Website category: book
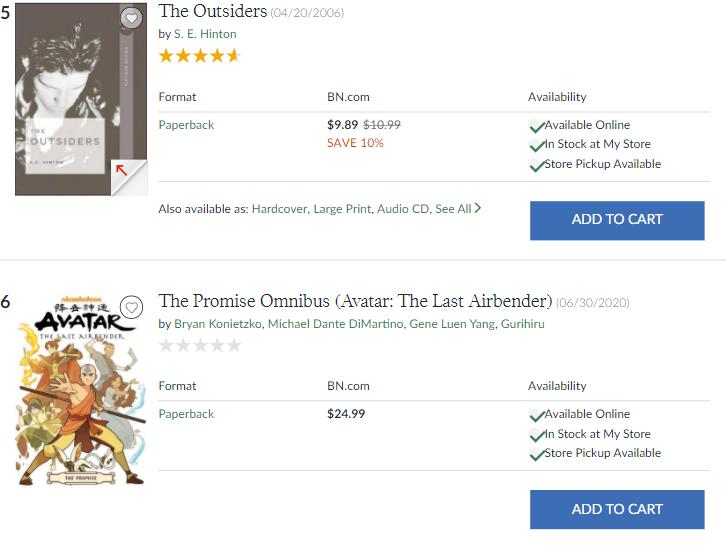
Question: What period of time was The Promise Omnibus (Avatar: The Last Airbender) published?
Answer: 06/30/2020

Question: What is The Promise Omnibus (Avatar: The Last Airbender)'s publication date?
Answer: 06/30/2020

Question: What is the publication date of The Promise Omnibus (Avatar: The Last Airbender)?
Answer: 06/30/2020

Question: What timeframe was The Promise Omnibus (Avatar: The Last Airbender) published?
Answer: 06/30/2020

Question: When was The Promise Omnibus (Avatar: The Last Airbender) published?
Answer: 06/30/2020

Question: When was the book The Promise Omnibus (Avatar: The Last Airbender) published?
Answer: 06/30/2020

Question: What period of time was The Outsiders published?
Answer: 04/20/2006

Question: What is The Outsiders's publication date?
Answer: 04/20/2006

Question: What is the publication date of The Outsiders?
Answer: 04/20/2006

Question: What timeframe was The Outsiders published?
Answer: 04/20/2006

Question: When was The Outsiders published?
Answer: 04/20/2006

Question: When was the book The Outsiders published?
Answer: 04/20/2006

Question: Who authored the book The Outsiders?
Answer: S. E. Hinton

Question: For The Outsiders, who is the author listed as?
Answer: S. E. Hinton

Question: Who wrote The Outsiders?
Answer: S. E. Hinton

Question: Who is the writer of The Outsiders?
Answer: S. E. Hinton

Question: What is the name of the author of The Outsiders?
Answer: S. E. Hinton

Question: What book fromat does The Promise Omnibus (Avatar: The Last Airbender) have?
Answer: Paperback

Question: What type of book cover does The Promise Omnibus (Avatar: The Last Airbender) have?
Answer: Paperback

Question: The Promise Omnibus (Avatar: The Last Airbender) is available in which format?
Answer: Paperback

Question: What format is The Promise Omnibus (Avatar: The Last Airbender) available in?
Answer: Paperback

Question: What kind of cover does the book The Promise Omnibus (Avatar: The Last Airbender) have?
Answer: Paperback

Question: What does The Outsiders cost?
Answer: $9.89

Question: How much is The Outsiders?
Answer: $9.89

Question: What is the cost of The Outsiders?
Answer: $9.89

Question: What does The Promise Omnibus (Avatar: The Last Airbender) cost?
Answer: $24.99

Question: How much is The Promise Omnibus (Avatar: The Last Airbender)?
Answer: $24.99

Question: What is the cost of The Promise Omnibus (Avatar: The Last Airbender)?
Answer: $24.99

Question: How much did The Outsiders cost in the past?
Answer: $10.99

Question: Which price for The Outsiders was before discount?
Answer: $10.99

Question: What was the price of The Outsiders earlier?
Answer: $10.99

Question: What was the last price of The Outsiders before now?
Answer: $10.99

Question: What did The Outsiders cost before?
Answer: $10.99

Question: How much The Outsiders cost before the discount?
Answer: $10.99

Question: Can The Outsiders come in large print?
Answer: yes

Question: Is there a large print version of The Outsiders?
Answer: yes

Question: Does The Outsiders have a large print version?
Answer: yes

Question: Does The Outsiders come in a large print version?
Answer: yes

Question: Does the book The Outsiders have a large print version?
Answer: yes

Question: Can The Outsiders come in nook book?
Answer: no

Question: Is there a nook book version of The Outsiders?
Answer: no

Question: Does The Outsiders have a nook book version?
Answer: no

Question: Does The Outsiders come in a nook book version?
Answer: no

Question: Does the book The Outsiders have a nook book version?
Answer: no

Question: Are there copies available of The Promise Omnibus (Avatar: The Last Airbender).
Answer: yes

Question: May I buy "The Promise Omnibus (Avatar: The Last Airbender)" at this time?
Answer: yes

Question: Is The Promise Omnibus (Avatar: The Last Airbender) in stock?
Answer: yes

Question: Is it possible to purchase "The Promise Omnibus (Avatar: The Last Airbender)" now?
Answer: yes

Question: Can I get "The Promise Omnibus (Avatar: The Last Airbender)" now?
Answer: yes

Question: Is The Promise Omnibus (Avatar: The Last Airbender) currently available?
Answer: yes

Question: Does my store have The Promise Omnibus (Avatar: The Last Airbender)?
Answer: yes

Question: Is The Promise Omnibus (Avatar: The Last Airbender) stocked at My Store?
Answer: yes

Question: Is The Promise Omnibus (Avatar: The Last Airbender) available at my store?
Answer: yes

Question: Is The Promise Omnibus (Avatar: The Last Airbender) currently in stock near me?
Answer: yes

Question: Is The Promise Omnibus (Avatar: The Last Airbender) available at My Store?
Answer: yes

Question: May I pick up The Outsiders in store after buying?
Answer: yes

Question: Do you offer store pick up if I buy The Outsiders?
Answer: yes

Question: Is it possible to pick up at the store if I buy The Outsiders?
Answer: yes

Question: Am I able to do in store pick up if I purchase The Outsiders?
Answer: yes

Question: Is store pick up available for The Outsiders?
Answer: yes

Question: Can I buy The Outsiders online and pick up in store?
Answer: yes